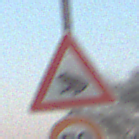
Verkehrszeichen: AmphibienwanderungRechts
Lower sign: Geschwindigkeit70
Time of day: SunriseSunset
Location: Outdoor (Nature)
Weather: Clear
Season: Winter
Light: Natural